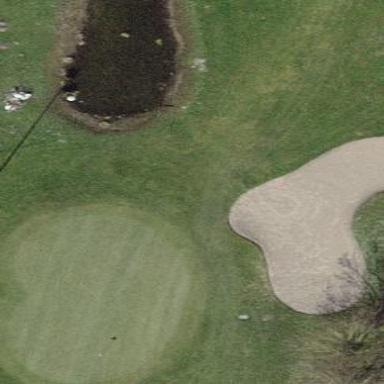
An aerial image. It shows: Golf bunker filled with sandy terrain.